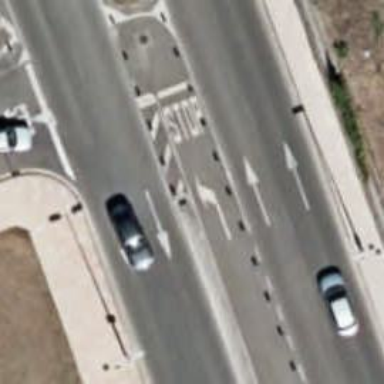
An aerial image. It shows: Bollard barrier.